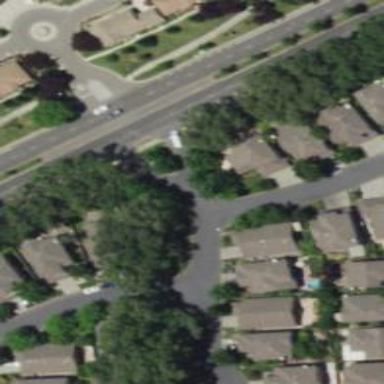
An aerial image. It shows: Smooth asphalt road in residential area.